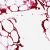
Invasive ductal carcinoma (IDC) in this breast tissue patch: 0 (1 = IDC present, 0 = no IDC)